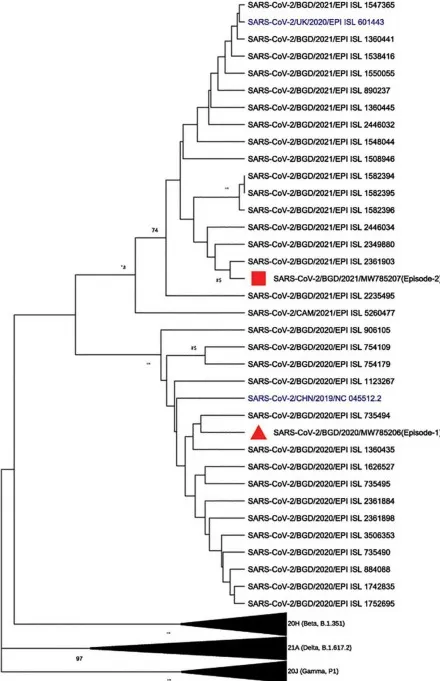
Phylogenic analysis of the strains isolated from episode-1 and episode-2 with globally circulating SARS-CoV-2 strain and reference Wuhan-Hu-1 and Alpha strains (in blue) using MEGA-X (version 10.0.5) software and ClustalW for multiple sequences alignment in the BioEdit v7.2 program. The phylogenetic tree was constructed with 1,000 bootstrap replications using the UPGMA method, and evolutionary distances were computed using the Kimura 2-parameter. Bootstrap values lower than 70 are not shown.
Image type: chart (chart)